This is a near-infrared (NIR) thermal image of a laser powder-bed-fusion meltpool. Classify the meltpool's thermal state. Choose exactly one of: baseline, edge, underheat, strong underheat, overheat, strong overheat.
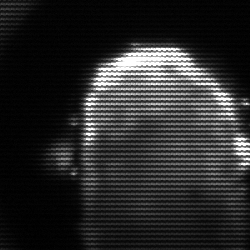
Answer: baseline